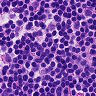
Metastatic tissue present: no